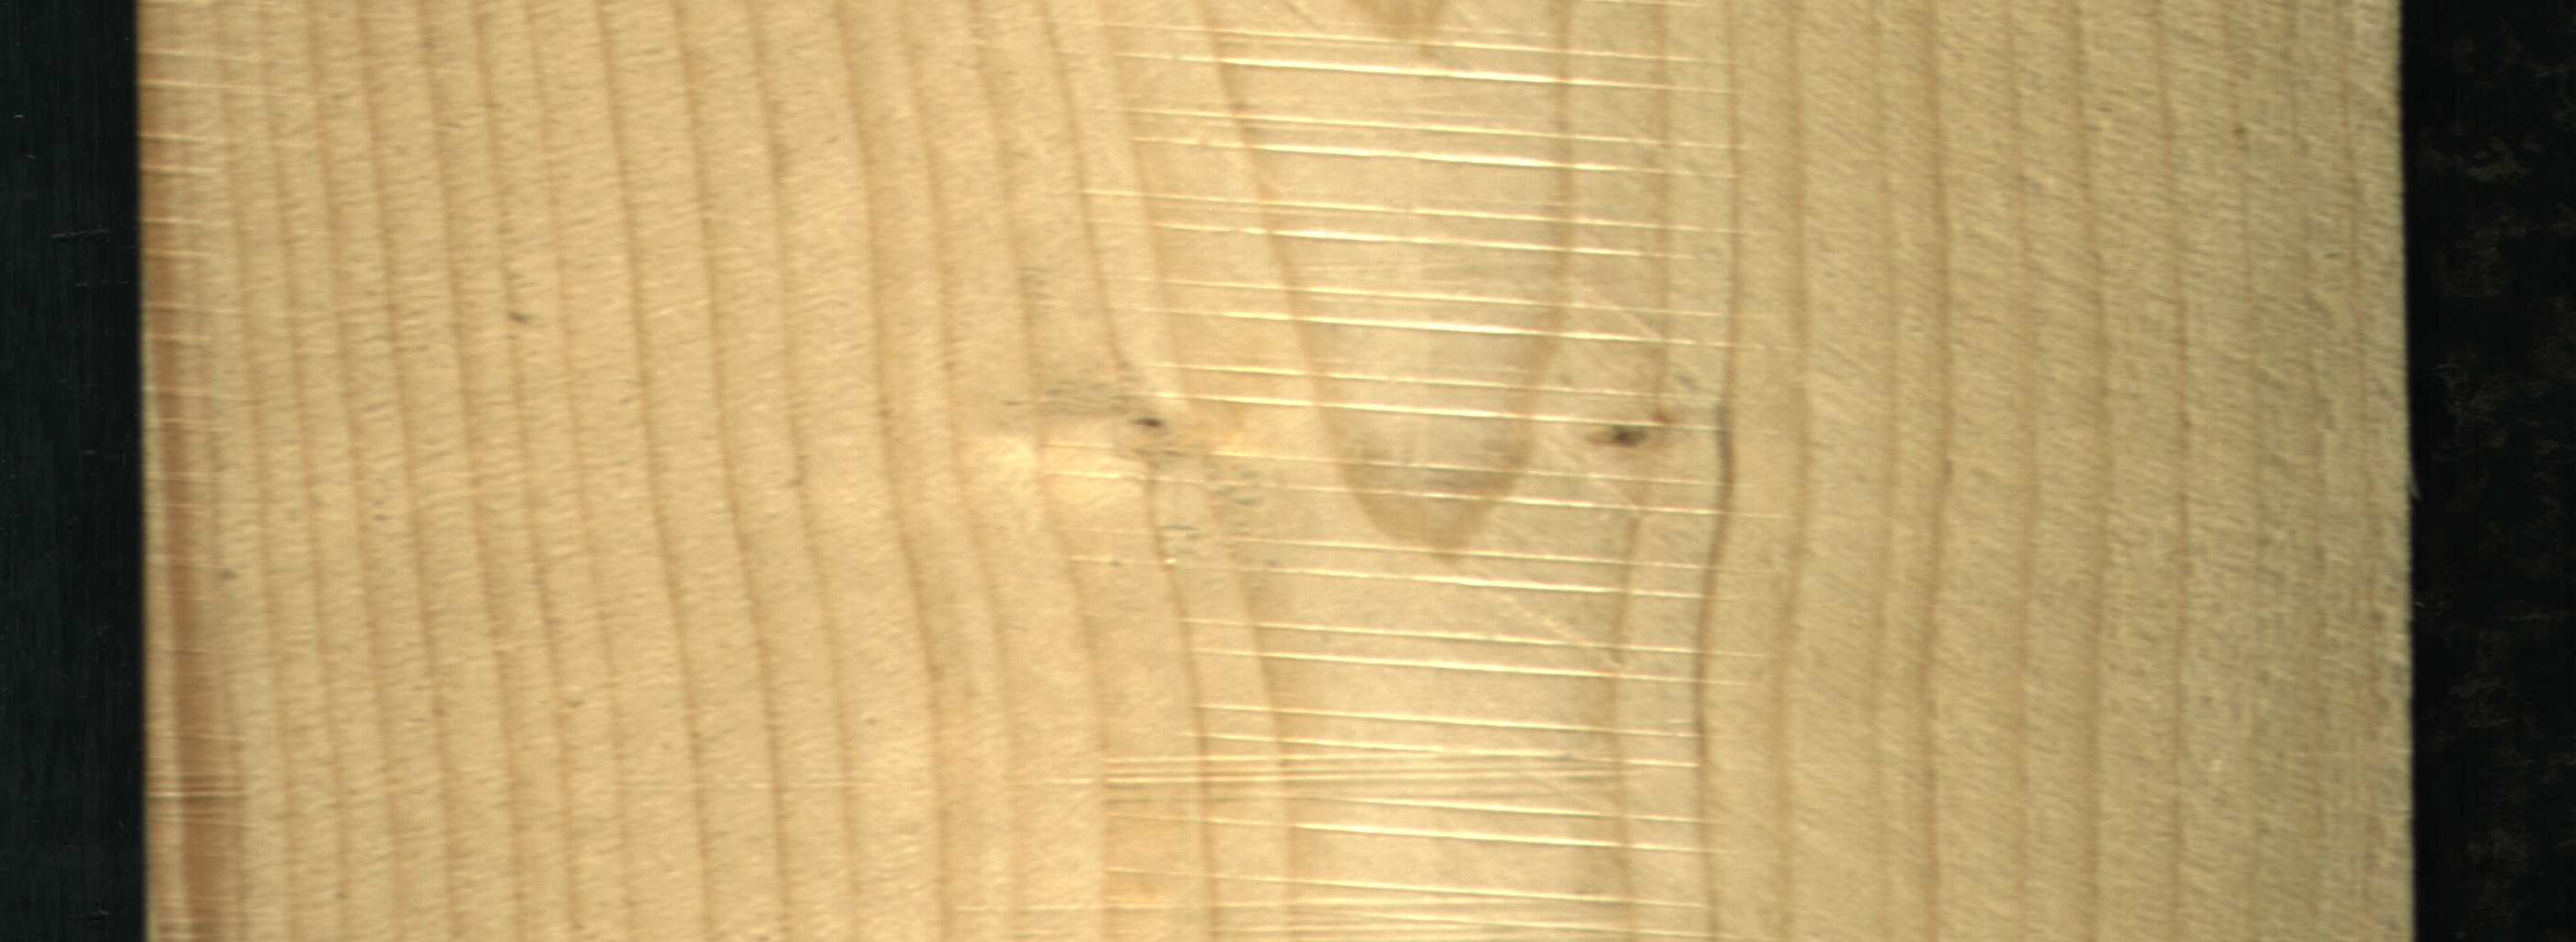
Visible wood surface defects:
Live_Knot
Live_Knot